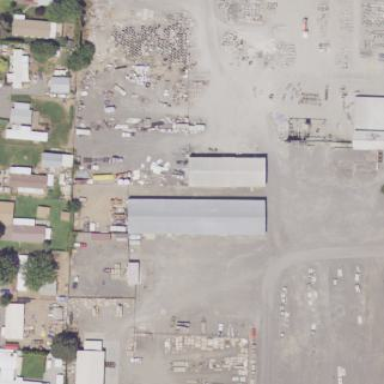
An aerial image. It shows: Industrial area.